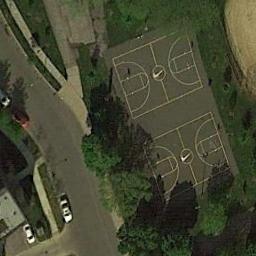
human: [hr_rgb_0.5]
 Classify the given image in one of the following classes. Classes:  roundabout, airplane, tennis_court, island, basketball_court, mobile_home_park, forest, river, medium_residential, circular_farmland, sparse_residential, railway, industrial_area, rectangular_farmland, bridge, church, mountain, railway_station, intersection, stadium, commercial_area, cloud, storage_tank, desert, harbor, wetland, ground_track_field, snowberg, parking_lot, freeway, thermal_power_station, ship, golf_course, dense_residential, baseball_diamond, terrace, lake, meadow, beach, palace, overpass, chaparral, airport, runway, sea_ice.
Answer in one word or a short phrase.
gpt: basketball_court